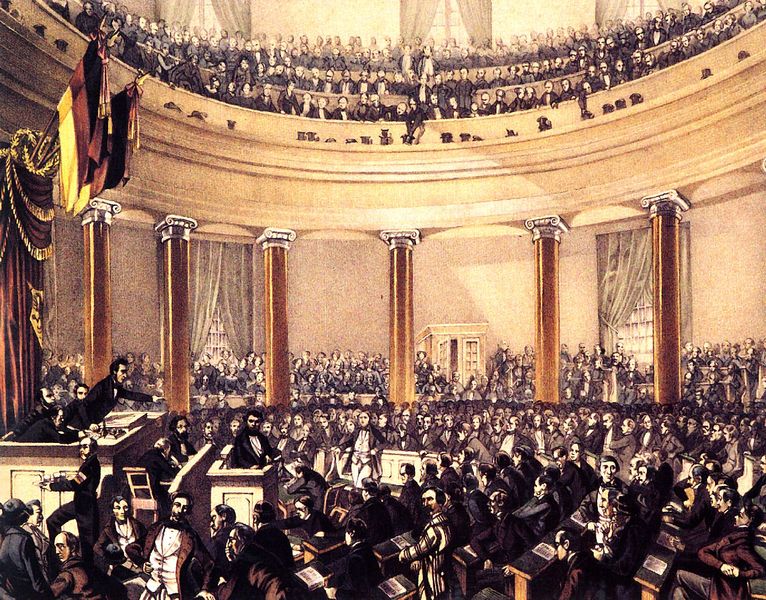
Titel: Innere Ansicht der Paulskirche in Frankfurt
Künstler: Ludwig von Elliot
Institution: Frankfurt, Historisches Museum
Schlagwörter: männer, schwarz, skizze, säulen, versammlung, gericht, redner, oper, orchester, deutschland, fahnen, fahne, flagge, deutsch, galerie, stich, abstimmung, flaggen, nationalversammlung, parlament, reichstag, deutsches reich, deutsche, paulskirche, kanzlei, deutschlandflagge, deutsche fahnen, deutsche flagge